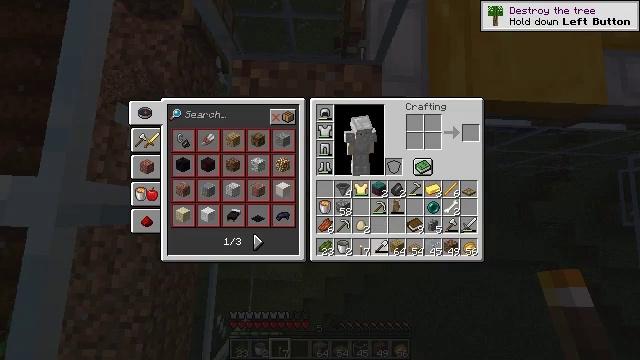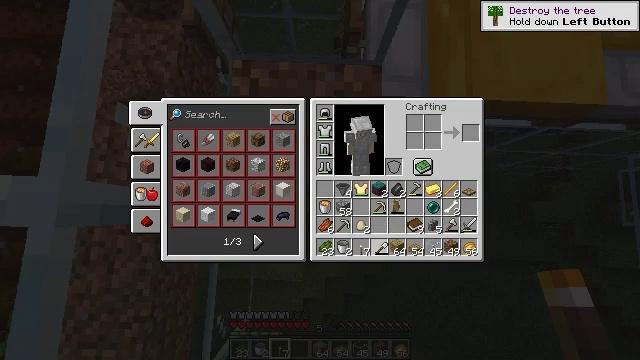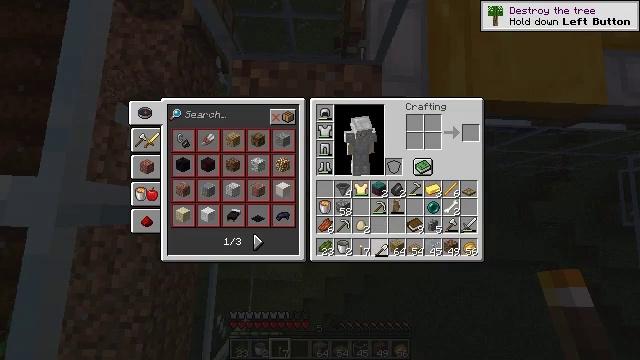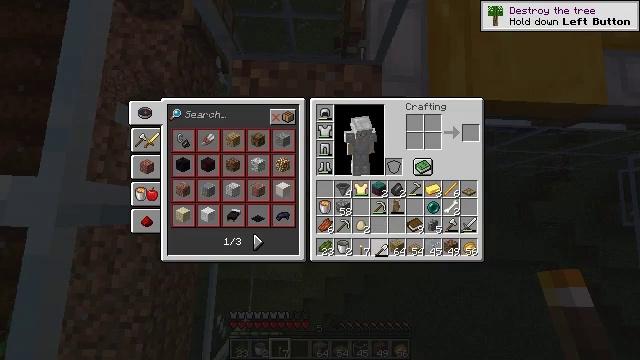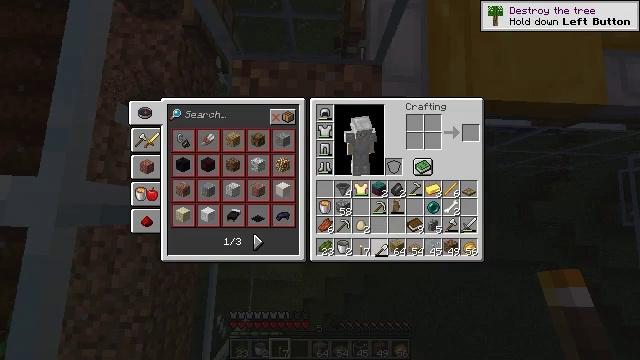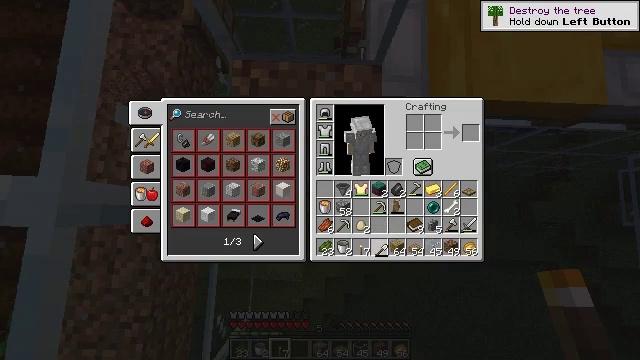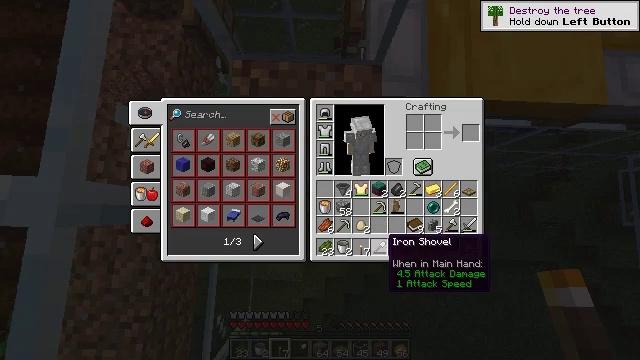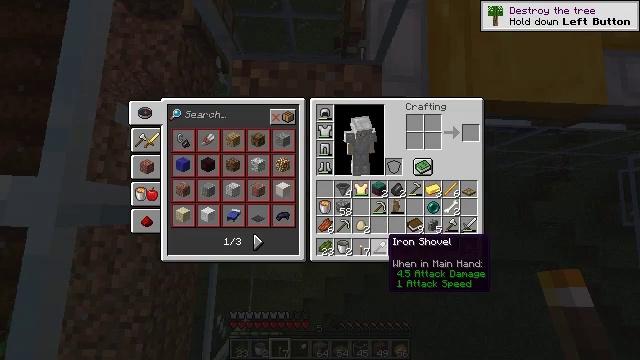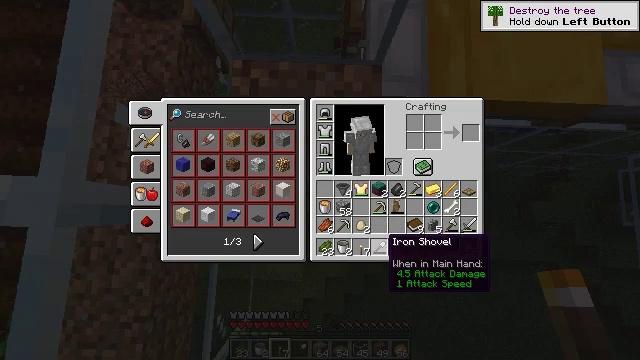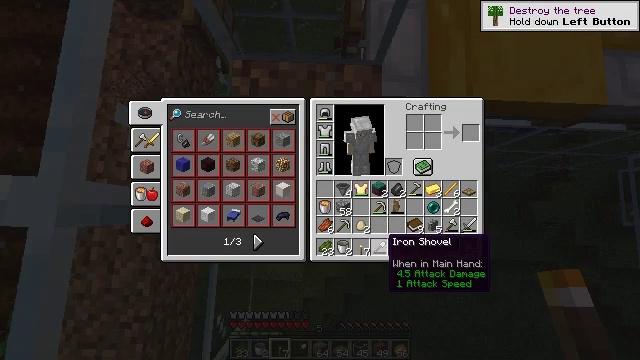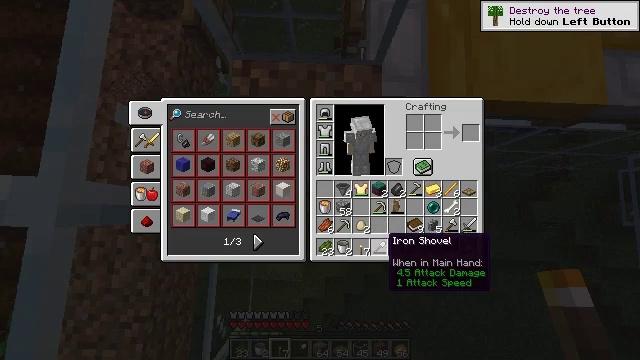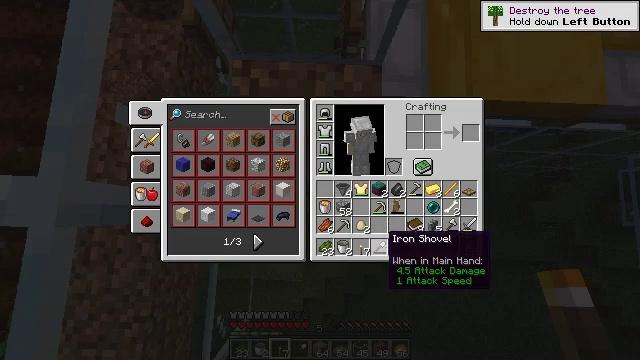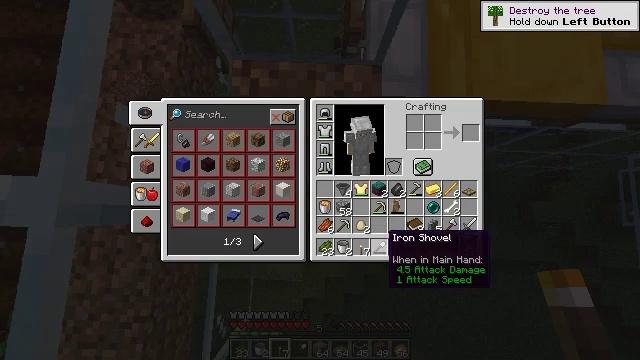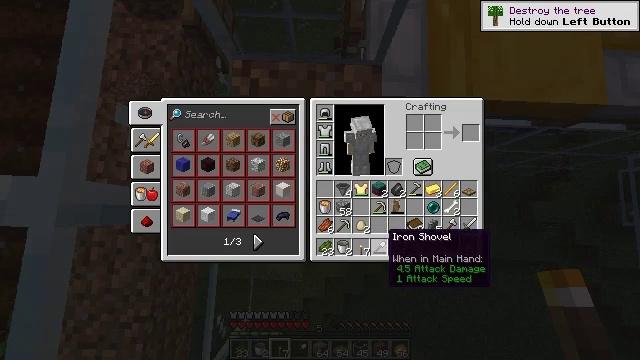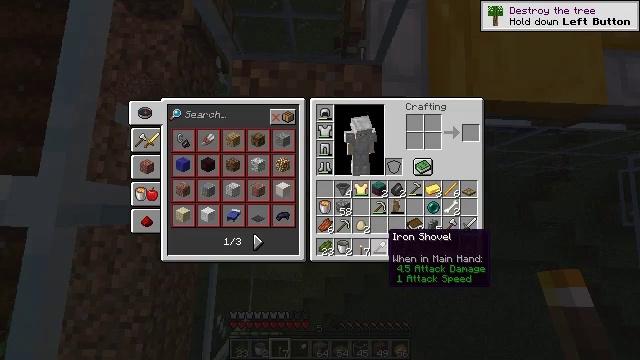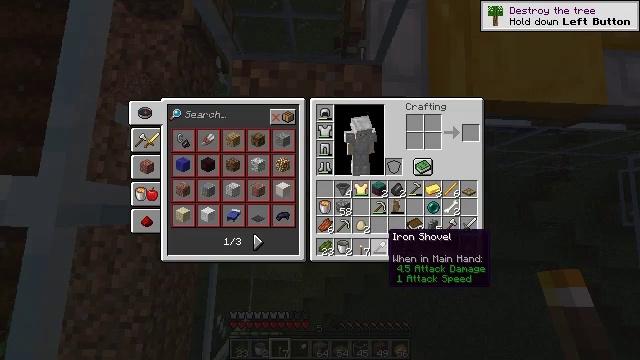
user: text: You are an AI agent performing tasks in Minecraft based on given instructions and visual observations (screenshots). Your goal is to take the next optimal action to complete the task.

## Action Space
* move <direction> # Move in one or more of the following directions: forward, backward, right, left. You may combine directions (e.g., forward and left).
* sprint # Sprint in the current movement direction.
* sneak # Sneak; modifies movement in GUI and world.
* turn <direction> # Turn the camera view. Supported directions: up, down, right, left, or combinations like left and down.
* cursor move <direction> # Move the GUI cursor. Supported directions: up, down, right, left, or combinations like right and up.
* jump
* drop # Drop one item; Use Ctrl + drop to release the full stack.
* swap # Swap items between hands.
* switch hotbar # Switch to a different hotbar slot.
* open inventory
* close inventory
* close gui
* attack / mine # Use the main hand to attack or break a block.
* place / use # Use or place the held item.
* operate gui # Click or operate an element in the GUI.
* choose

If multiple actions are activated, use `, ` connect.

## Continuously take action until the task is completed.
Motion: motion action
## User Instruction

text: Gather dirt.
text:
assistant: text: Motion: no_op
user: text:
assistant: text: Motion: no_op
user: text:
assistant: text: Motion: operate gui
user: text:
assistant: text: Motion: operate gui
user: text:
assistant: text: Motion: operate gui
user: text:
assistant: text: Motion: no_op
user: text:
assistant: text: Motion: no_op
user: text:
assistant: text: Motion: no_op
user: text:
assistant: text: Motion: no_op
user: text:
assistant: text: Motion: no_op
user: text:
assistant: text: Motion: no_op
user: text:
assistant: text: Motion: no_op
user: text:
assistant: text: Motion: no_op
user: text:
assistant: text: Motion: no_op
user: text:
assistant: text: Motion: no_op
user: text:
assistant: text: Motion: no_op
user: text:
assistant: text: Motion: no_op
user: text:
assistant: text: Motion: no_op
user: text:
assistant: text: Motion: no_op
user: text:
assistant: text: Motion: no_op
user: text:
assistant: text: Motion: no_op
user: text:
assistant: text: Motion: no_op
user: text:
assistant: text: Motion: no_op
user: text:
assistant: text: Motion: no_op
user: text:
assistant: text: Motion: no_op
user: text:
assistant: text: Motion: no_op
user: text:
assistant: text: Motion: no_op
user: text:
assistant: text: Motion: no_op
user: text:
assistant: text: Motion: no_op
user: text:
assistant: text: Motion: no_op